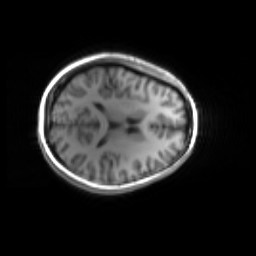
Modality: inplaneT1
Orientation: axial
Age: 24
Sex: female
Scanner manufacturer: siemens
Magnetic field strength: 3 T
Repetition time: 1.2 s
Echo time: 0.00251 s